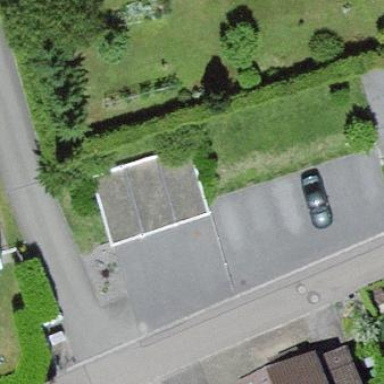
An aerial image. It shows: Flat-roofed garage.